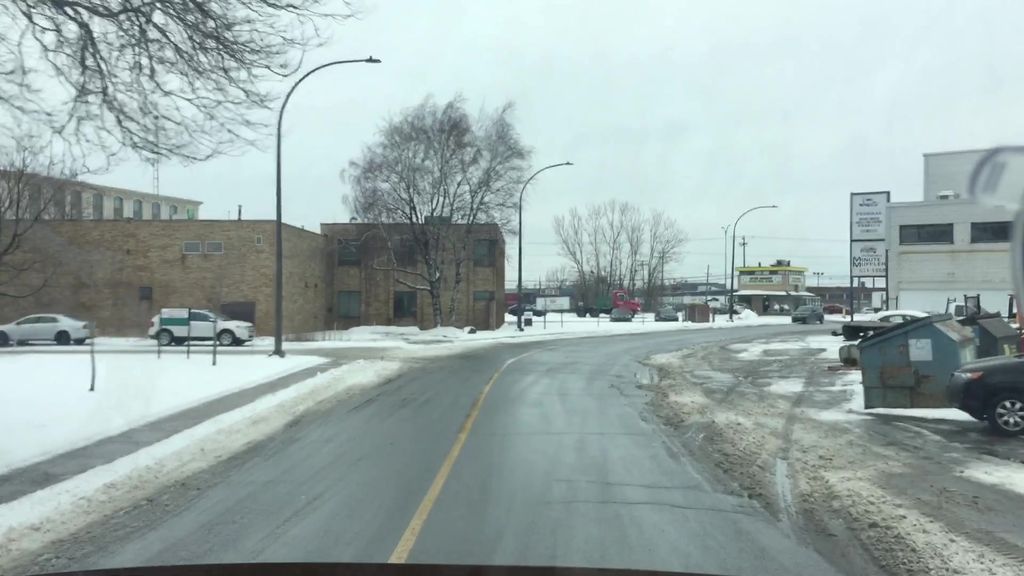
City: montreal